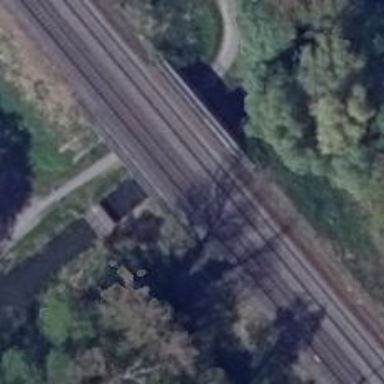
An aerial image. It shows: Bridge over railway with electrified contact lines.